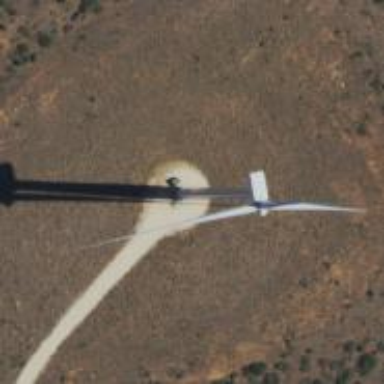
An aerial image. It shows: Wind generator in the form of horizontal axis wind turbine.